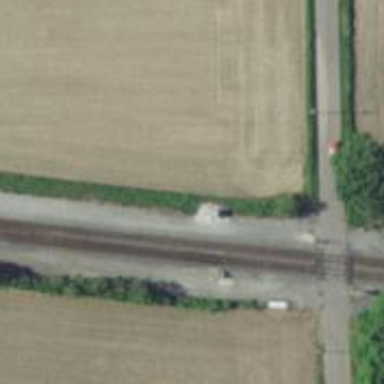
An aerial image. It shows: Railroad crossover.